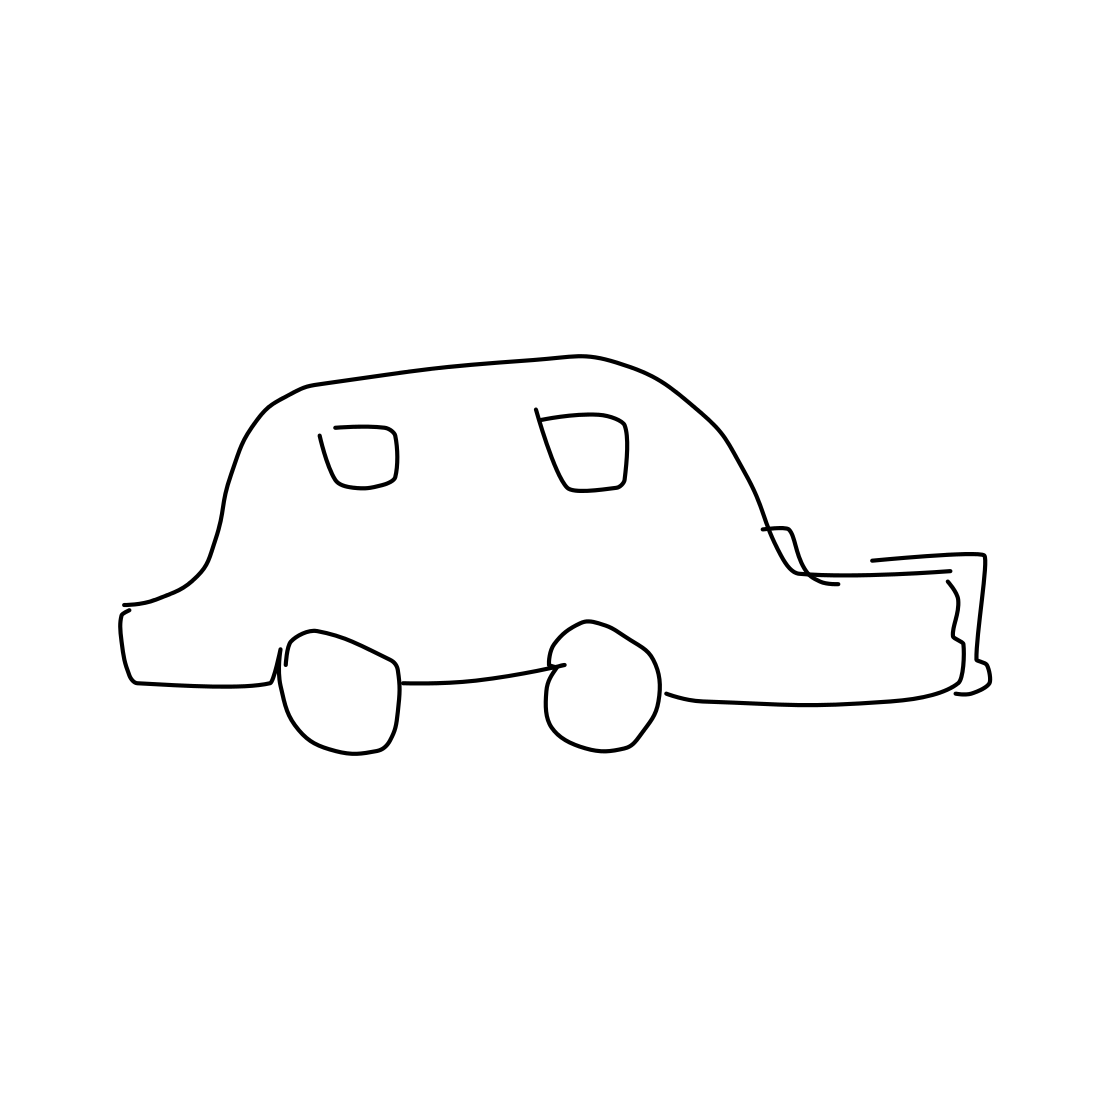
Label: suv